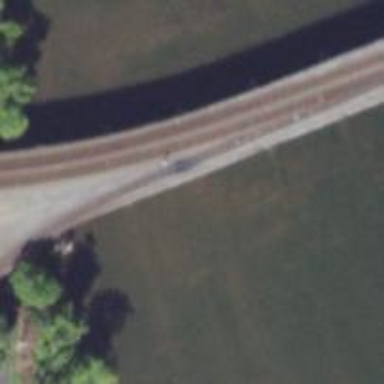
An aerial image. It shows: Arch bridge carrying rail tracks.